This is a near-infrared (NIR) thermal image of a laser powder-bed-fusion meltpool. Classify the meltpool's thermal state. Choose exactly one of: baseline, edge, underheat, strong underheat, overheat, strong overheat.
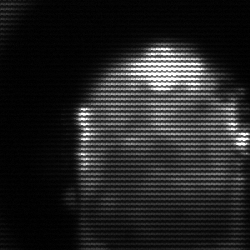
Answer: baseline